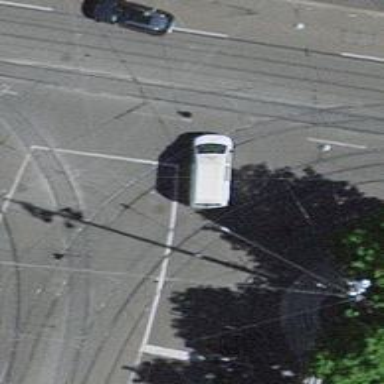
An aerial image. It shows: Tram level crossing on the railway.